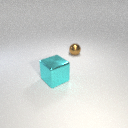
large cyan metal cube in front of small brown metal sphere